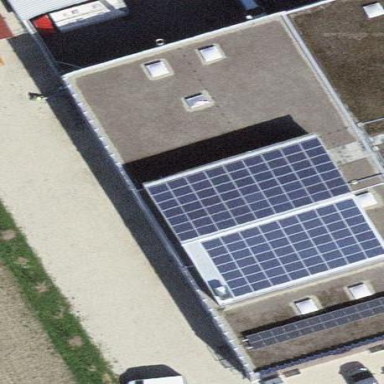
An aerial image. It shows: Solar photovoltaic panel generator.